Question: I'm trying to create a login page on my app with text fields that look like the email and password fields in this image:

I would like rounded tops and square bottoms. I know how to create fully rounded edges using quartz etc but I'm am unsure how to do half and half, I have found a few other posts on similar issues that suggest using something like 'myTextField.borderStyle = UITextBorderStyleRoundedRect;' but obviously this does fully rounded not half.
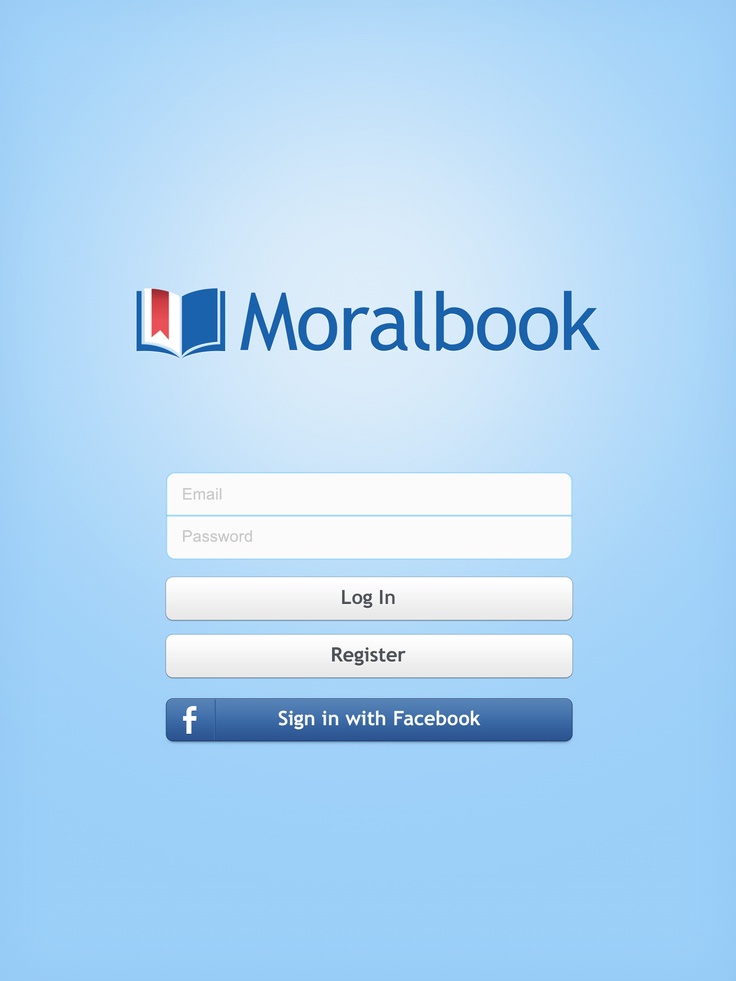
Answer: Yes you can do this by setting textField's background image. It can be done in storyboad.